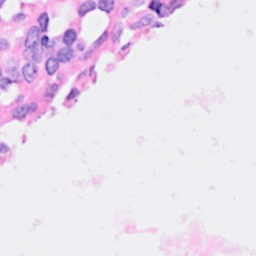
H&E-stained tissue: Breast